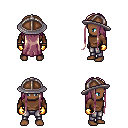
a pixel art fantasy rpg character, male body template, human, dark skin, brown long-sleeve shirt, metal pants, white blonde extra-long hairstyle, chain helm, gold gloves, four views (front, back, left, right), 2x2 character sprite sheet, small pixel art, hard edges, no anti-aliasing